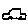
Label: car